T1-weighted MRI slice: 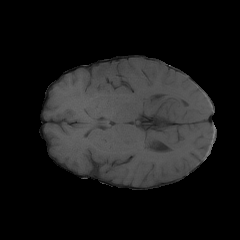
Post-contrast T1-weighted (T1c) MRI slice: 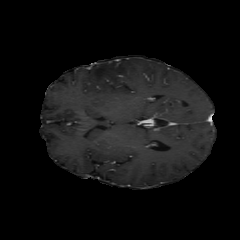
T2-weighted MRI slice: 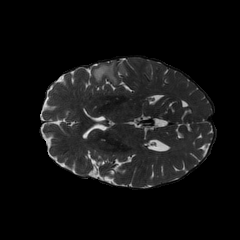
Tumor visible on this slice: yes